Question: I'm trying to create batch file for WINDOWS to automate creation of self-signed certificate.
Following this tutorial:
<URL>
I wrote following script:
'''
@echo off
REM This script takes name passed in and generates private and public keys using OpenSSL
REM First parameter expects name
IF "%1"=="" GOTO EXIT
ECHO Generating PRIVATE key ------------------------------
openssl genrsa -des3 -out %1.key 1024
ECHO Creating certificate sign request (CSR) -------------
openssl req -key %1.key -out %1.csr
ECHO Signing CSR 100 years -------------------------------
openssl x509 -req -days 36500 -in %1.csr -signkey %1.key -out %1.crt
ECHO Create a kopy of password-protected key -------------
cp %1.key %1.key.secure
ECHO Remove password from private key --------------------
openssl rsa -in %1.key.secure -out %1.key
'''
Idea is to get private key with no password and public key for distribution. I run CMD prompt under admin rights and here is what I get:

Just hands there, doesn't ask about country code, etc..
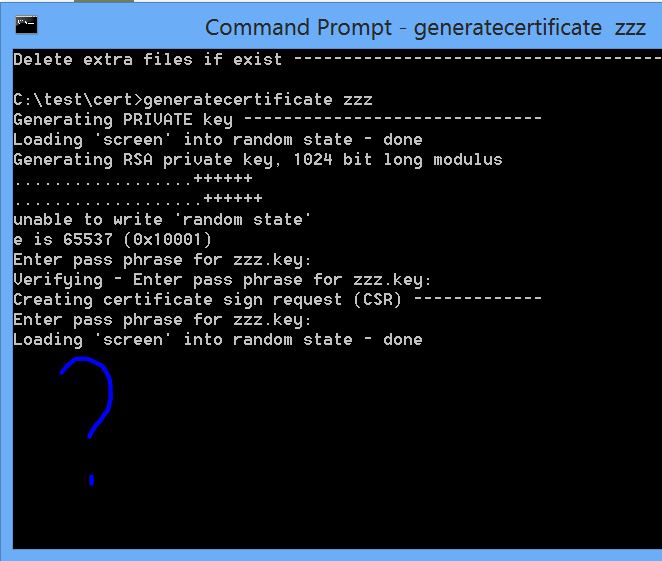
Answer: It should have '-new':
'''
ECHO Creating certificate sign request (CSR) -------------
openssl req -new -key %1.key -out %1.csr
'''